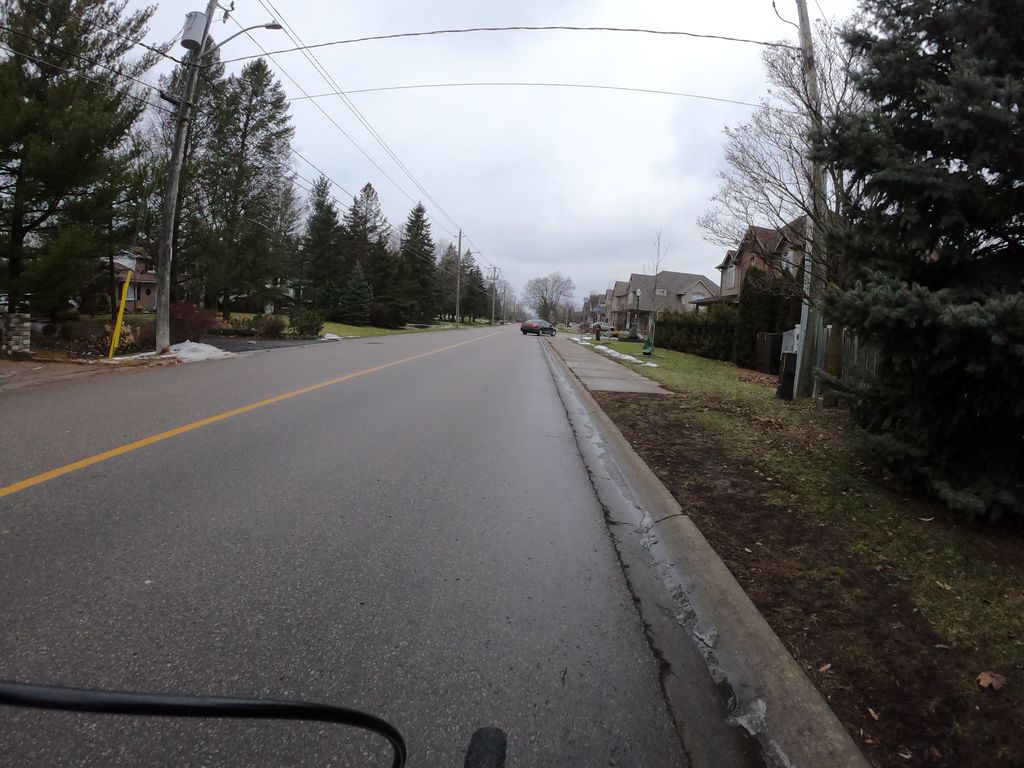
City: kitchener-waterloo